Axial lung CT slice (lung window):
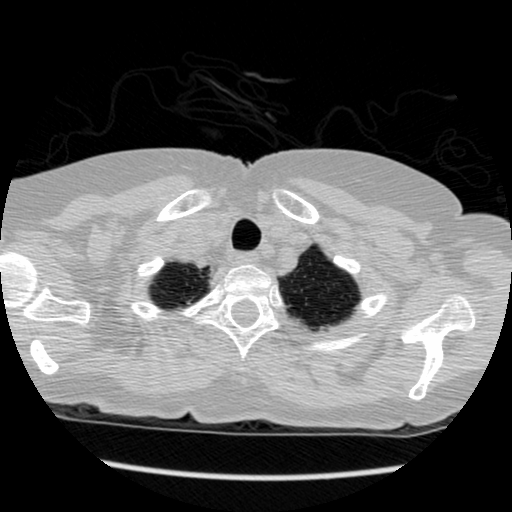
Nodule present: no